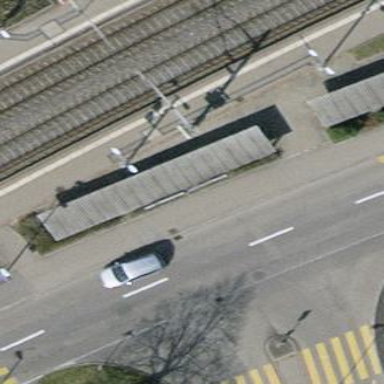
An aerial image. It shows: Bicycle parking area on roof with wall loops for securing bicycles.